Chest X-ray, PA view. Patient: 59 years old, sex M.
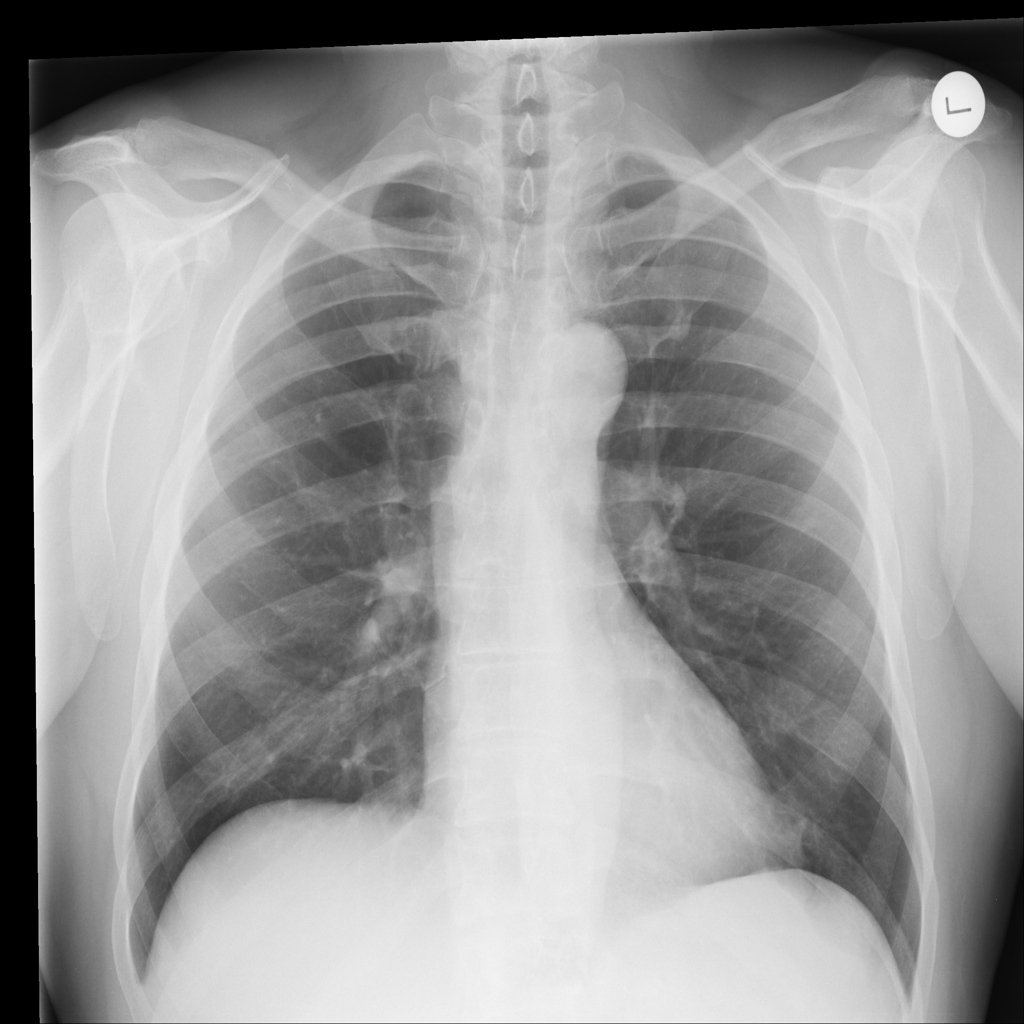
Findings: No Finding